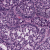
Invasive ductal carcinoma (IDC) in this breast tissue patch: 1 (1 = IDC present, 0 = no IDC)